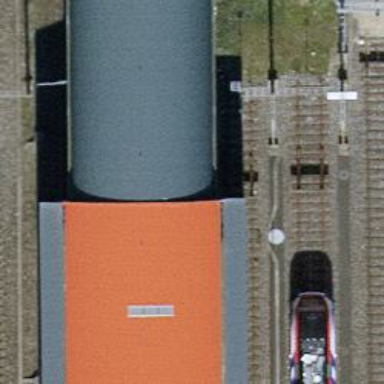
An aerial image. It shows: Railway halt.